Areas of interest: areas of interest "Yu Feng Swimming Theme Water Park (Daguan City Garden Branch)"
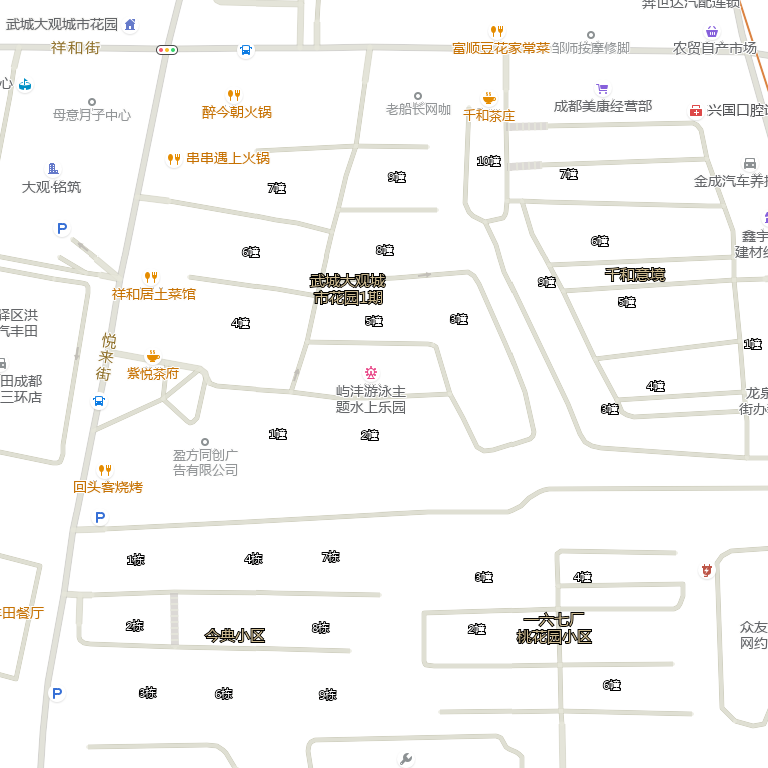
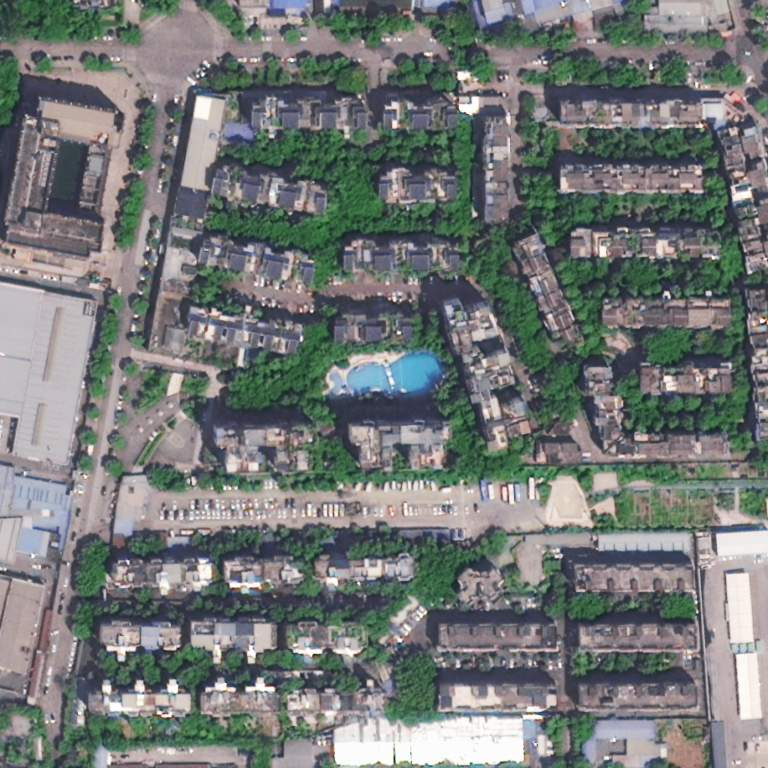